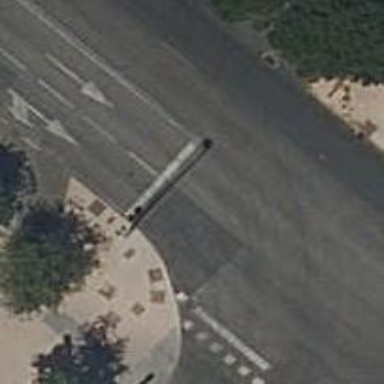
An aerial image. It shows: Road with traffic signals.